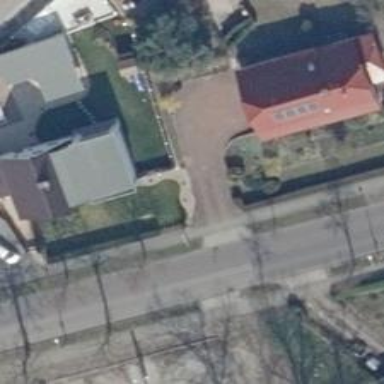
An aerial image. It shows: Driveway.